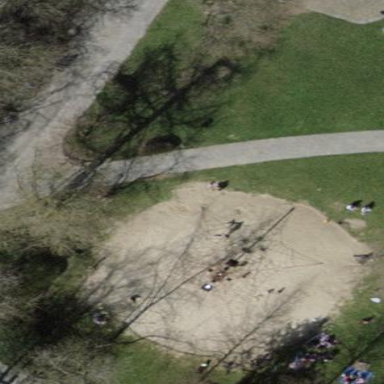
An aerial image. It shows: Playground featuring climbing frame.